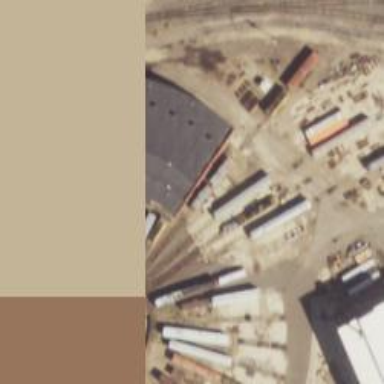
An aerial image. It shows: Railway yard.